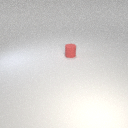
small red rubber cylinder